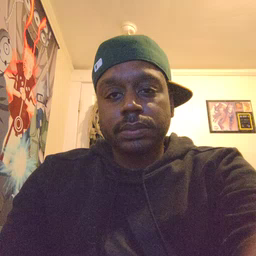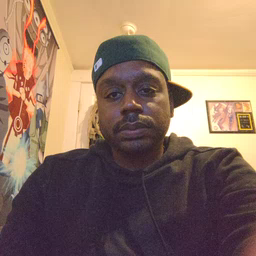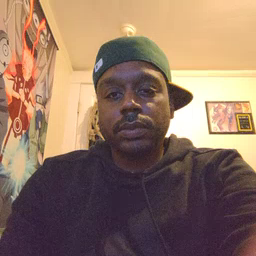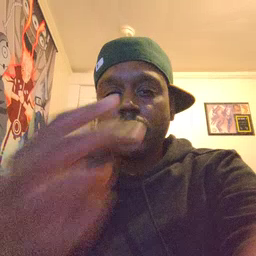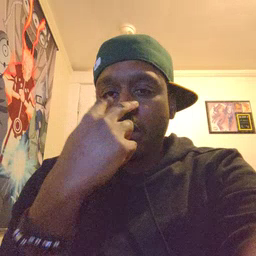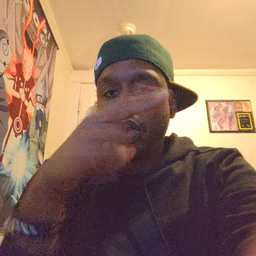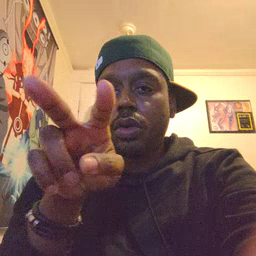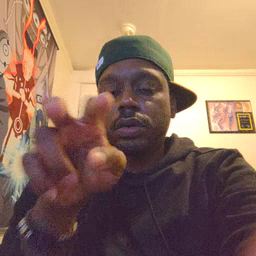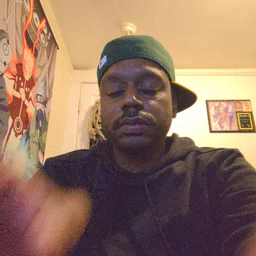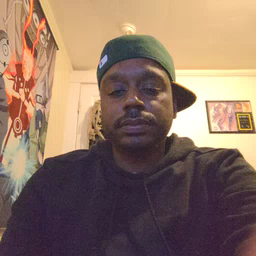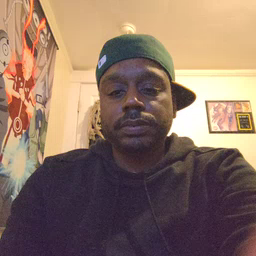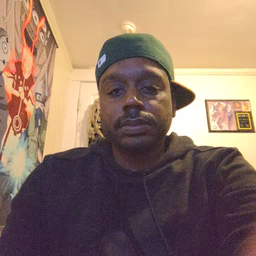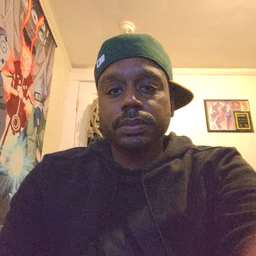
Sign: look